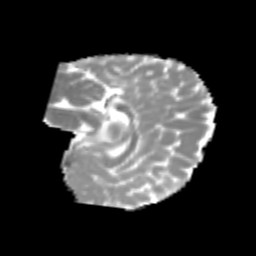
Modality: MD
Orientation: sagittal
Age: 6
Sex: male
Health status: healthy